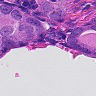
Metastatic tissue present: yes